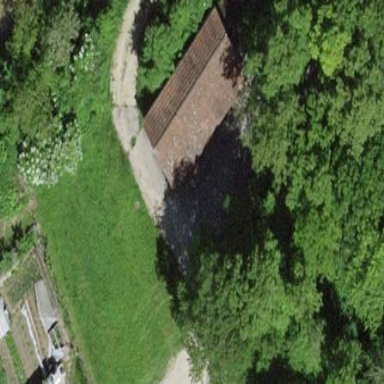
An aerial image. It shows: Service building for pumping station.